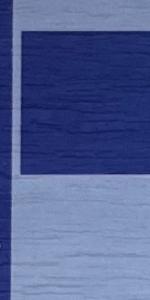
Label: Empty